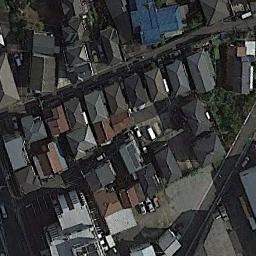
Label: dense_residential